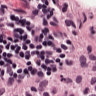
Metastatic tissue present: no